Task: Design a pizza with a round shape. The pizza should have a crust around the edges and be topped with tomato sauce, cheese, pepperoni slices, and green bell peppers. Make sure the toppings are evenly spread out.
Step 253:
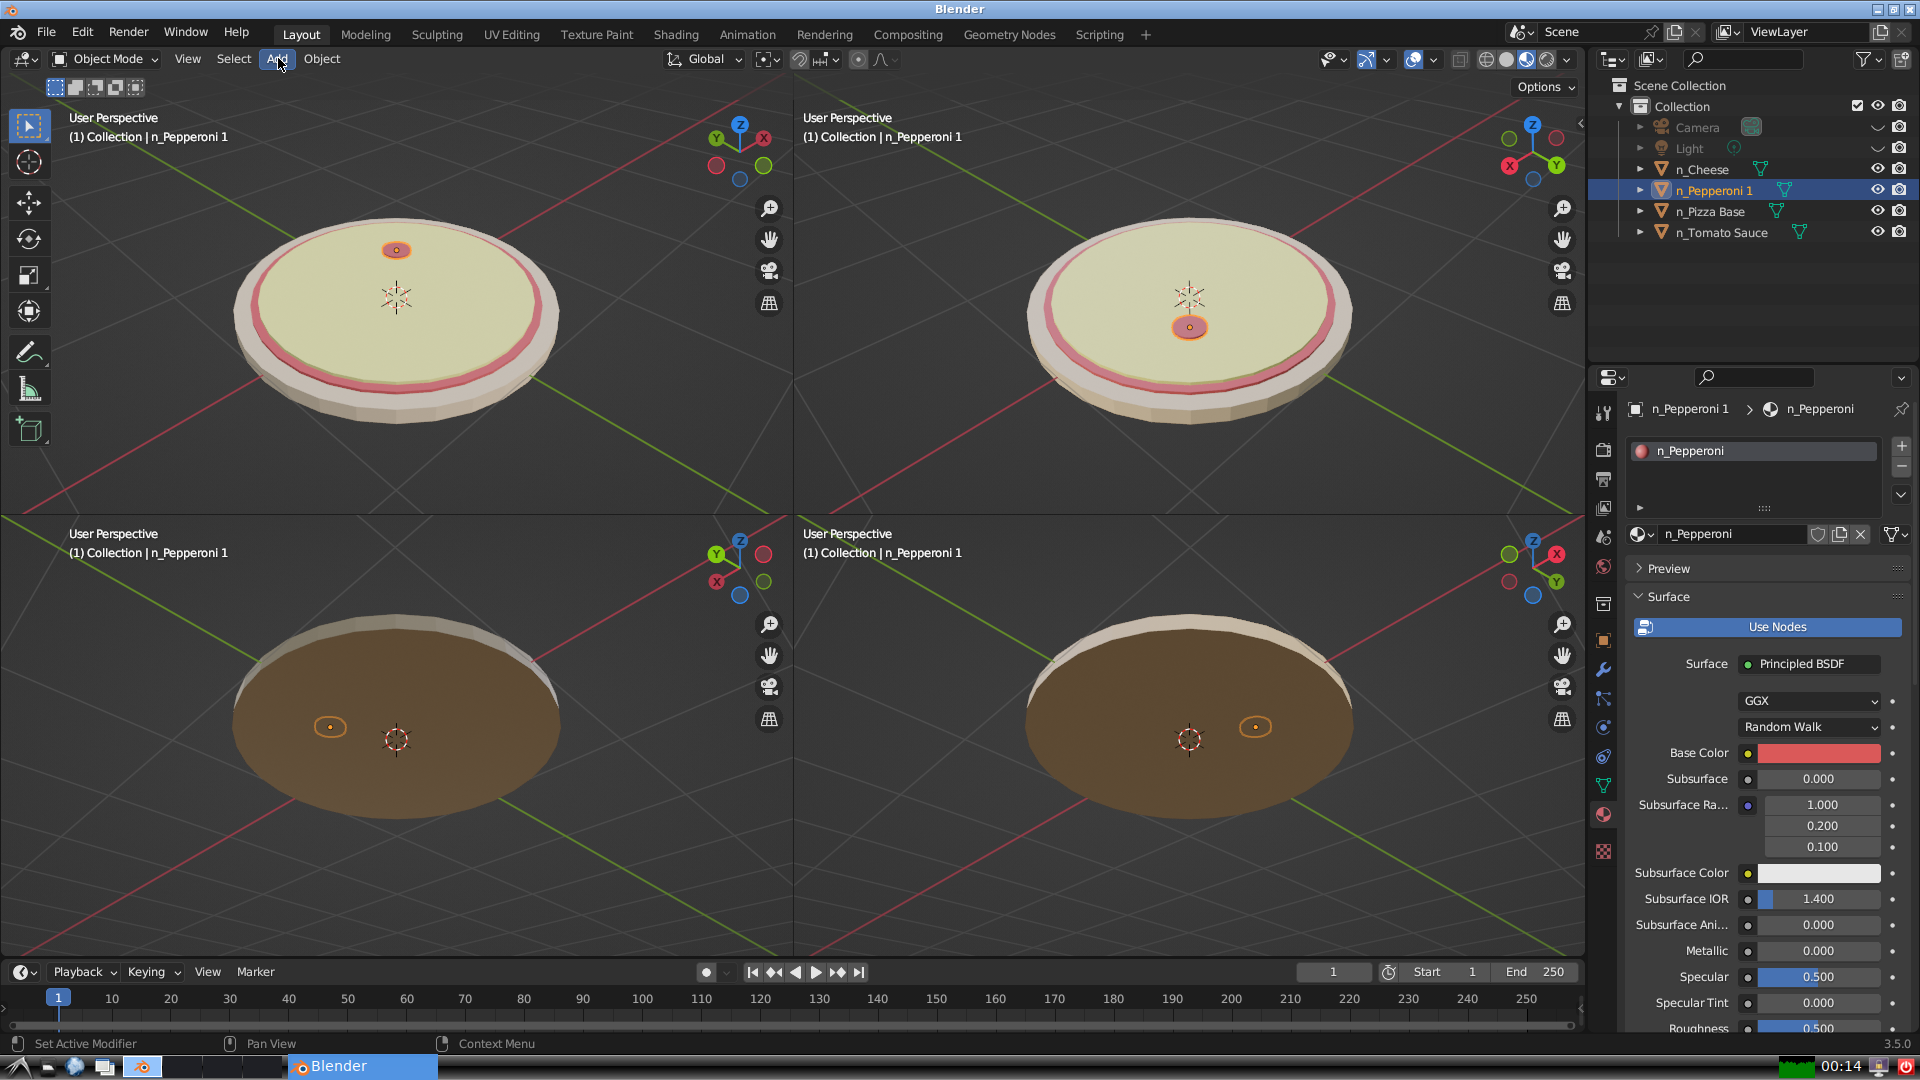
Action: click: no